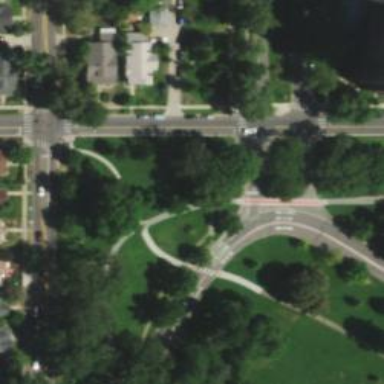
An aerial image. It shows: Marked road crossing.